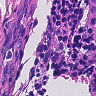
Metastatic tissue present: no